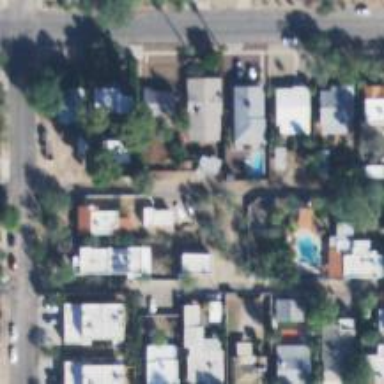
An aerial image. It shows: Alley classified as service road.